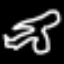
Label: airplane